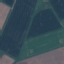
Land use / land cover class: AnnualCrop